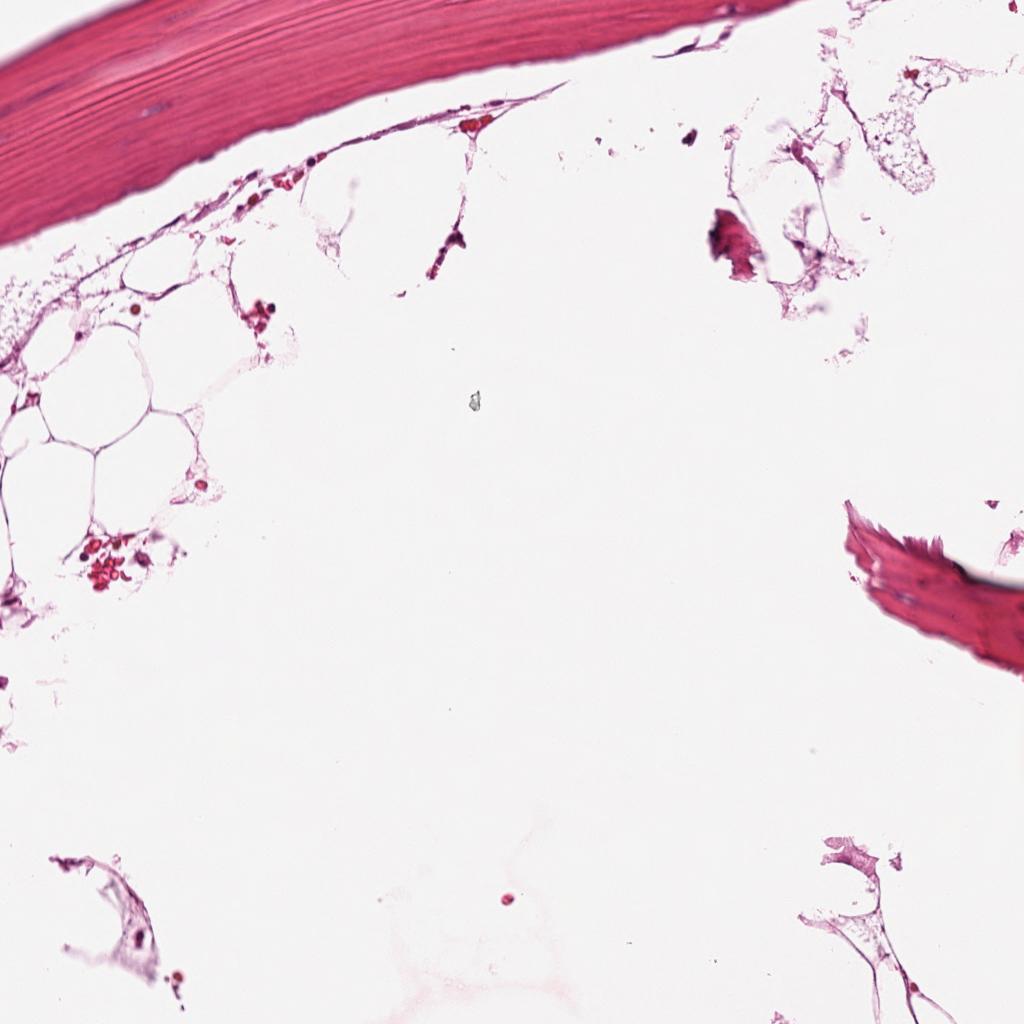
Label: Non-Tumor